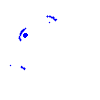
Particle: electron